Interaction volume radius: 10 \u00c5
Interaction volume height: 25 \u00c5
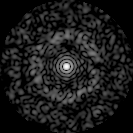
Disorder parameter: 0.8439